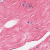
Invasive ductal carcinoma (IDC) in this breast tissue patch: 0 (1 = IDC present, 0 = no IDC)